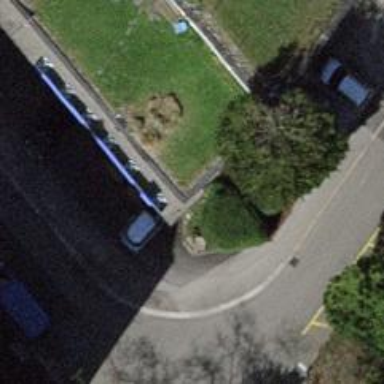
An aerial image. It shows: Charging station.